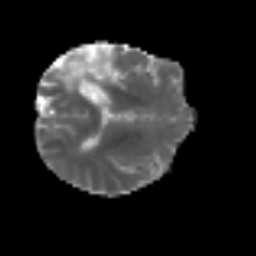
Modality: MD
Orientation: axial
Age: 70
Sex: male
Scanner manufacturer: siemens
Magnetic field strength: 3 T
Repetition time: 3.2 s
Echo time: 0.081 s